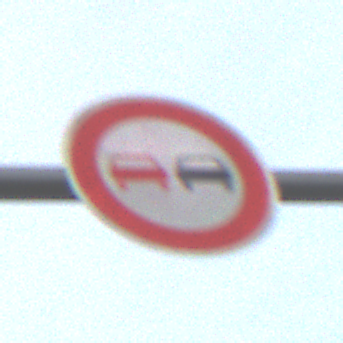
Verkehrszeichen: Ueberholverbot
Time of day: MorningAfternoon
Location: Outdoor (Nature)
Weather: PartlyCloudy
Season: NotSpecified
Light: Natural